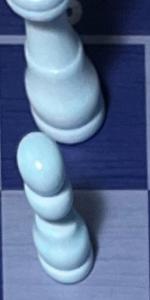
Label: Pawn_White